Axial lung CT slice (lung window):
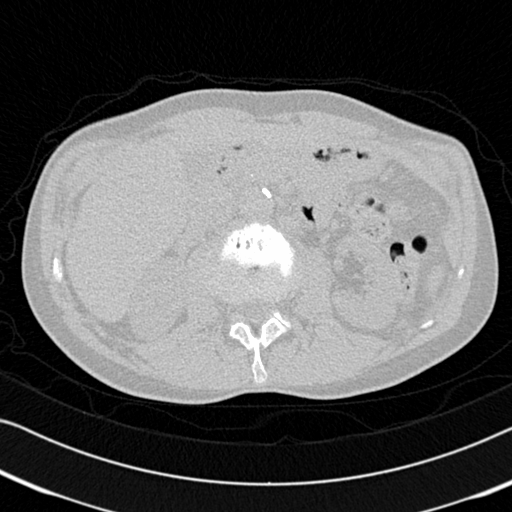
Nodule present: no